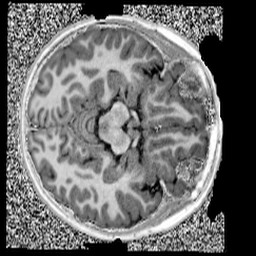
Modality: UNIT1
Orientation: axial
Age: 13
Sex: female
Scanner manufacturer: siemens
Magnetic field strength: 3 T
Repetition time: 4 s
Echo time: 0.00299 s